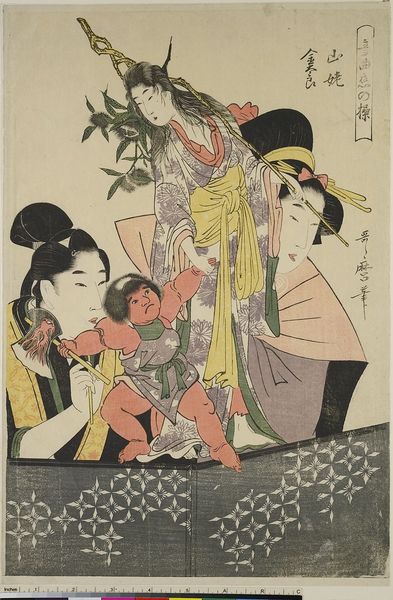
Titel: Yamauba und Kintaro, aus der Serie: Die Tugend der japanischen volkstümlichen Musik und Gesang
Künstler: Kitagawa Utamaro
Standort: Hamburg
Institution: Museum für Kunst und Gewerbe Hamburg
Schlagwörter: kind, holzschnitt, japan, zopf, paravent, tusche, druckgraphik, druckgrafik, asiatisch, tracht, chinesisch, teufel, zeit, farbholzschnitt, wandschirm, puppenspiel, kimono, volkstracht, edo, obi, tao, reproduktionen, druckerzeugnisse, marionettentheater